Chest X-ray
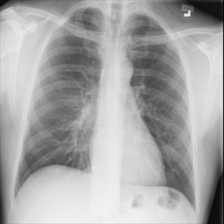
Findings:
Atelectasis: negative
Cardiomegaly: negative
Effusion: negative
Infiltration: negative
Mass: negative
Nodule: negative
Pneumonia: negative
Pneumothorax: negative
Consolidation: negative
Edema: negative
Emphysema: negative
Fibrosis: negative
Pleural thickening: negative
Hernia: negative